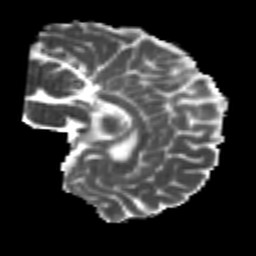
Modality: MD
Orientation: sagittal
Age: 24
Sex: male
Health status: healthy
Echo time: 0.074 s